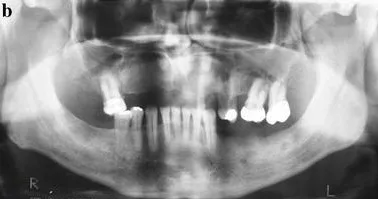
Panoramic radiograph. Showed a lesion around the upper left first and second molars.
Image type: radiology (x_ray)